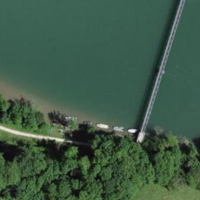
EUNIS habitat code: 15
Species observed at this site:
Cardamine pratensis
Caltha palustris